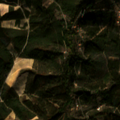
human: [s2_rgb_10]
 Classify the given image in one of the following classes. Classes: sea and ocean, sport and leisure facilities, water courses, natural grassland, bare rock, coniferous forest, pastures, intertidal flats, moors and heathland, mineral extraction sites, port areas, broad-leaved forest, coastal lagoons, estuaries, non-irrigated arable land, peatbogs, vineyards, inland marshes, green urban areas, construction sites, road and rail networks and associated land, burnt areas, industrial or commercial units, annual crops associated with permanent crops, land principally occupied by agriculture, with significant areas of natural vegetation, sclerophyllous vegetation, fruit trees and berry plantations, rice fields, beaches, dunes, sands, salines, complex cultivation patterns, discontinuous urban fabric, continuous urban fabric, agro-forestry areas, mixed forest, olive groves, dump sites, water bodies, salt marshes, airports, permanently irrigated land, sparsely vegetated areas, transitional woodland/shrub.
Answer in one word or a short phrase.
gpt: land principally occupied by agriculture, with significant areas of natural vegetation, transitional woodland/shrub